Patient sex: F
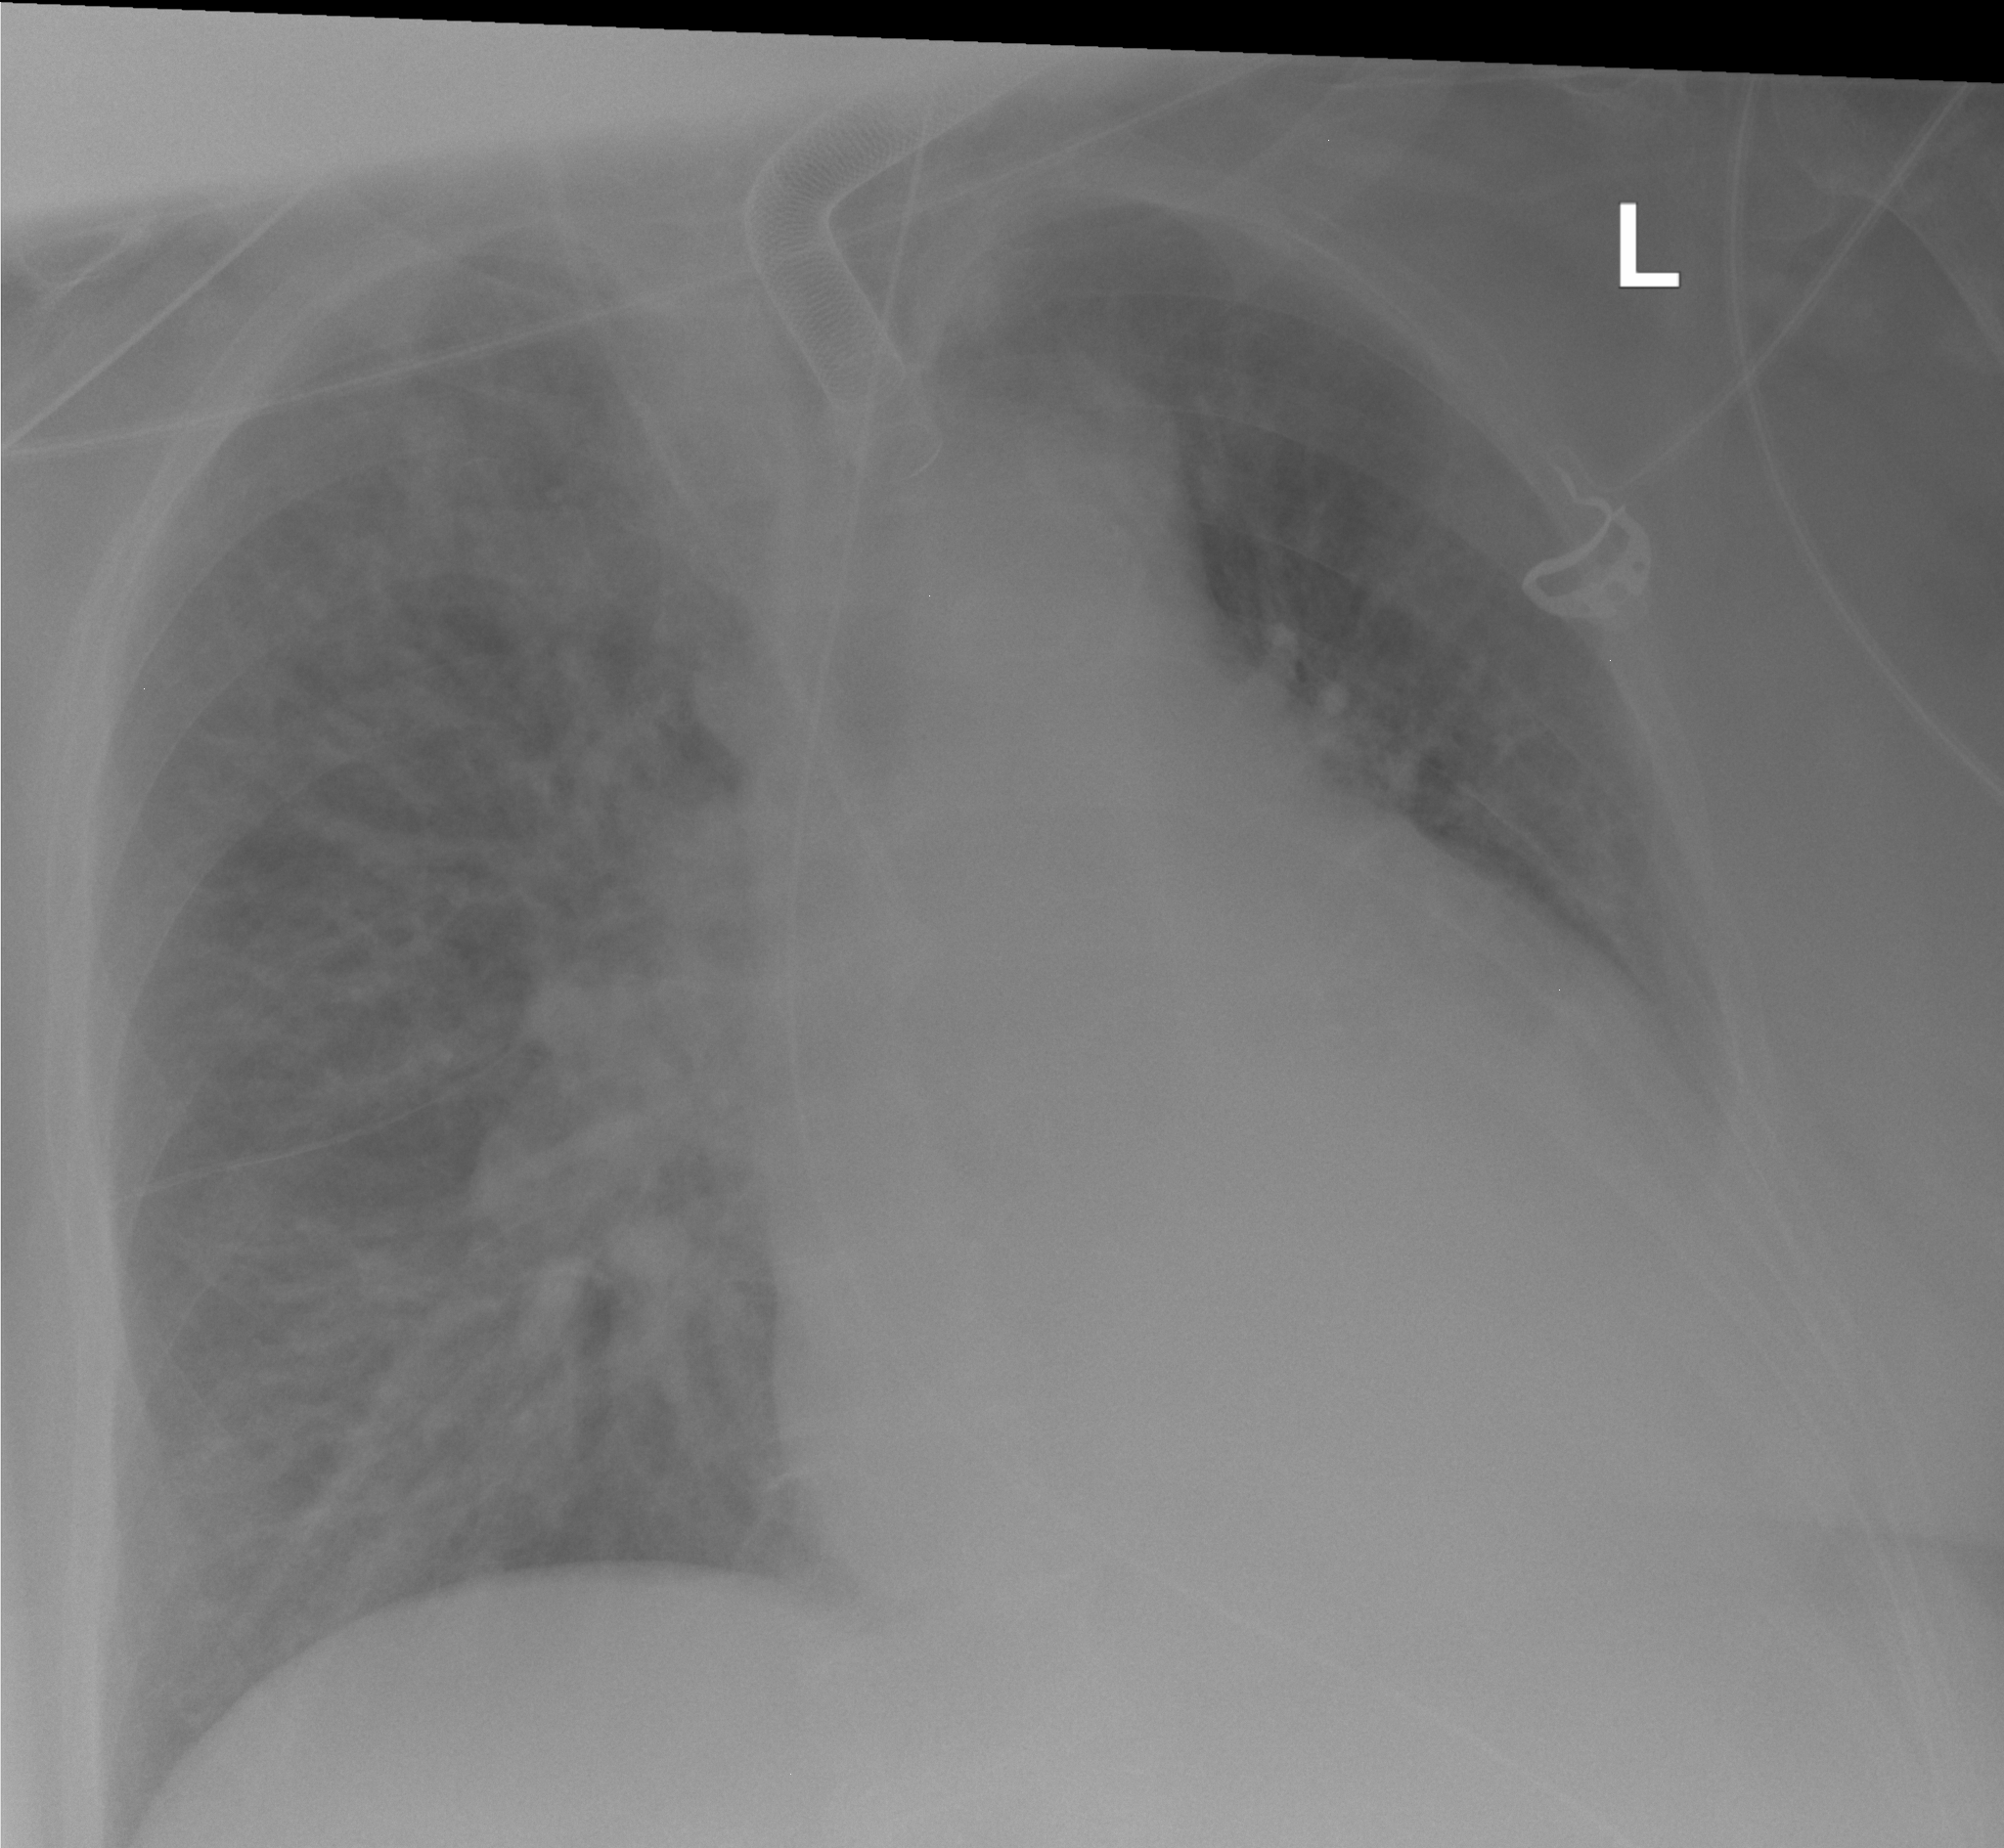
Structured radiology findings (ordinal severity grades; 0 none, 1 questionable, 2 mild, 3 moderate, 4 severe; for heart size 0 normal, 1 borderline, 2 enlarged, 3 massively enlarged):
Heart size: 3
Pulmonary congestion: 2
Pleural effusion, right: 0
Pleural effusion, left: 2
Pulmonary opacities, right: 2
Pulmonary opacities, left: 0
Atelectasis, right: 0
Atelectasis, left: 2